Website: apple
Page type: customer-info-address
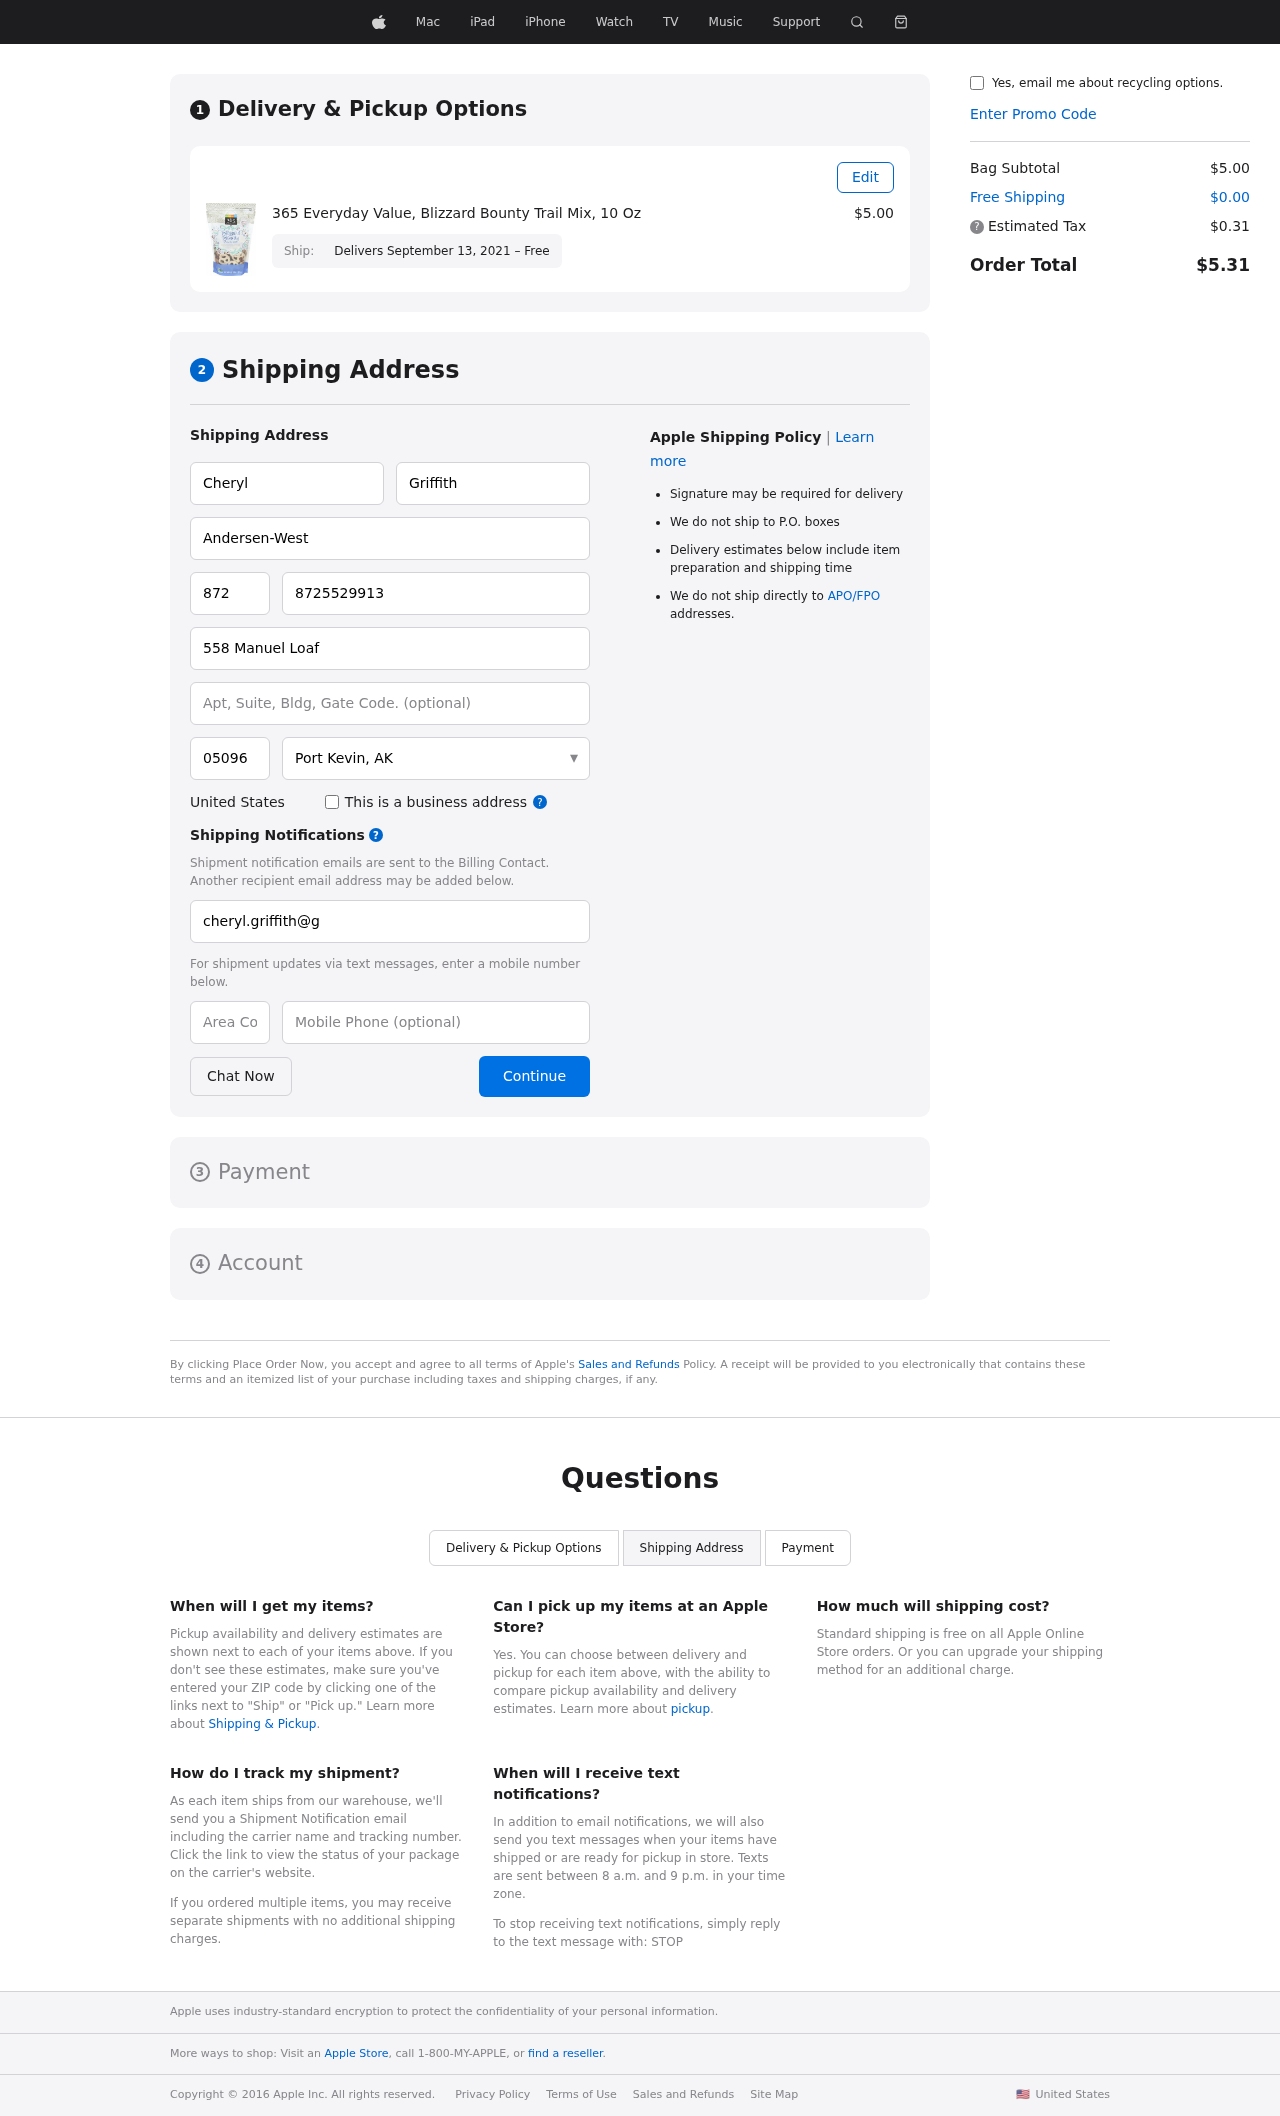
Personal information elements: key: PII_CITY_STATE
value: Port Kevin, AK
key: PII_COMPANY
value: Andersen-West
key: PII_COUNTRY
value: United States
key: PII_EMAIL
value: cheryl.griffith@gmail.com
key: PII_FIRSTNAME
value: Cheryl
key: PII_LASTNAME
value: Griffith
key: PII_PHONE
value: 8725529913
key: PII_PHONE_AREA
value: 872
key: PII_POSTCODE
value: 05096
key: PII_STREET
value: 558 Manuel Loaf
Product elements: key: PRODUCT1_NAME
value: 365 Everyday Value, Blizzard Bounty Trail Mix, 10 Oz
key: PRODUCT1_PRICE
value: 5
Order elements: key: ORDER_DELIVERY_DATE
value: Delivers September 13, 2021 – Free
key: ORDER_SUBTOTAL
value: $5.00
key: ORDER_SHIPPING_COST
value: $0.00
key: ORDER_TAX
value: $0.31
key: ORDER_TOTAL
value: $5.31